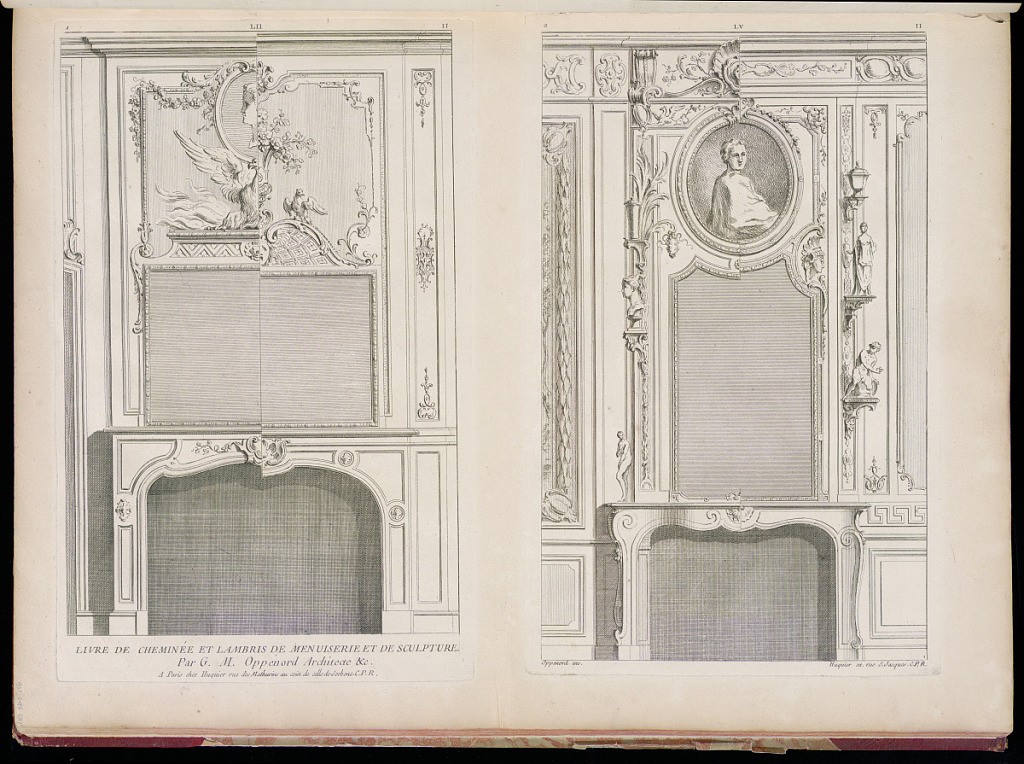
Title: Title Page
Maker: Gilles-Marie Oppenord, French, 1672–1742
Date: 1749-1761
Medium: Etching and engraving on laid paper
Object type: Bound print
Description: Page with two plates printed next to one another. Each plate is divided down the center, with variations on the shape and motifs of the fireplaces, mirrors, and paneling. The chimneypieces are decorated with rosettes, eagles, garlands, portrait medallions, small sculptures, and other rocaille ornamentation. Both plates are numbered but only the plate on the right is signed.